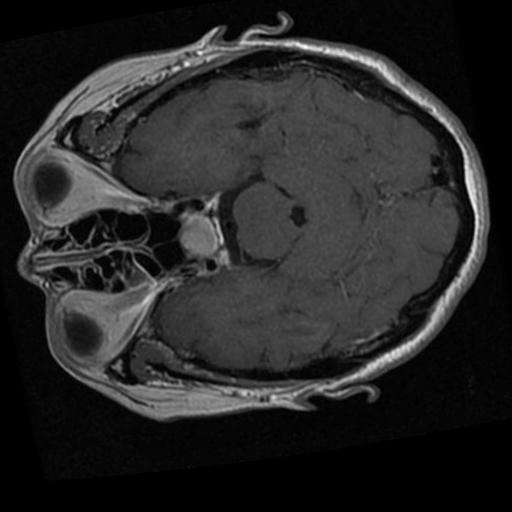
Label: brain_tumor